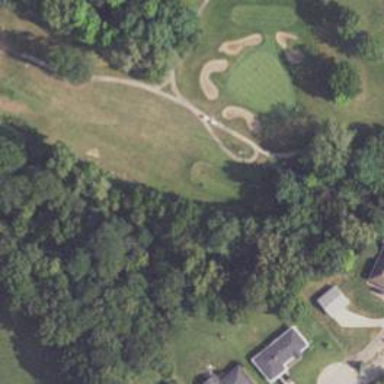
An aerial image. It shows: Path for both road and golf.